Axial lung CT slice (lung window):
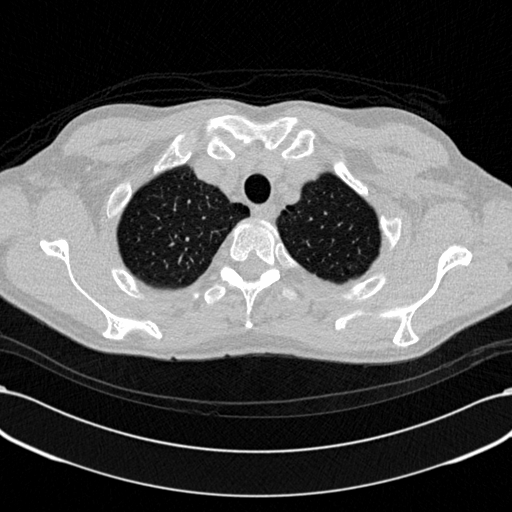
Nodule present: no